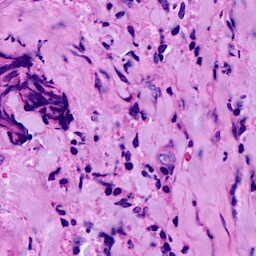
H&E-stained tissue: Breast